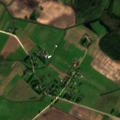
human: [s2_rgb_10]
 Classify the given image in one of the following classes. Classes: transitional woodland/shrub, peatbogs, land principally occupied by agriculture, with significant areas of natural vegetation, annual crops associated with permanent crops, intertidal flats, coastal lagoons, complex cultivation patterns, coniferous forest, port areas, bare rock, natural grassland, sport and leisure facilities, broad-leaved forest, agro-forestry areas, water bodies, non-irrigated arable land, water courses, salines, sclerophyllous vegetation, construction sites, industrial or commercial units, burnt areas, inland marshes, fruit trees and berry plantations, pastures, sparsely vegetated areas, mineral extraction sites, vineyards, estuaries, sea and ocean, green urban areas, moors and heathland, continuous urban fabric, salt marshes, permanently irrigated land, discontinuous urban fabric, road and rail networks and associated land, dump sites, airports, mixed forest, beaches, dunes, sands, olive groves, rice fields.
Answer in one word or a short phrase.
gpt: discontinuous urban fabric, industrial or commercial units, non-irrigated arable land, complex cultivation patterns, land principally occupied by agriculture, with significant areas of natural vegetation, broad-leaved forest